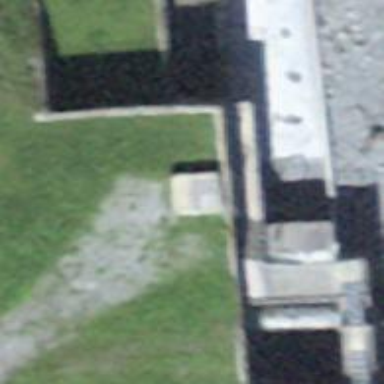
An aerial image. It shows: Retaining wall.